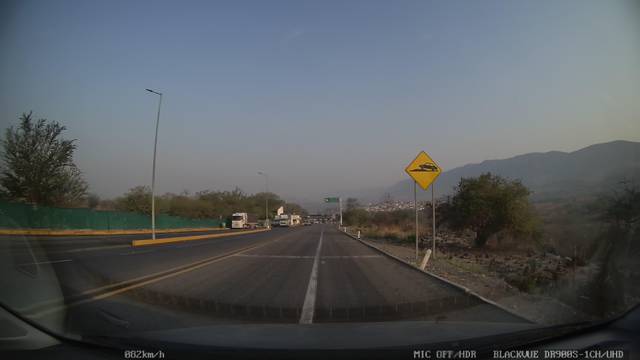
Region: Mexico
Coordinates: 16.729, -93.008